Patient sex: M
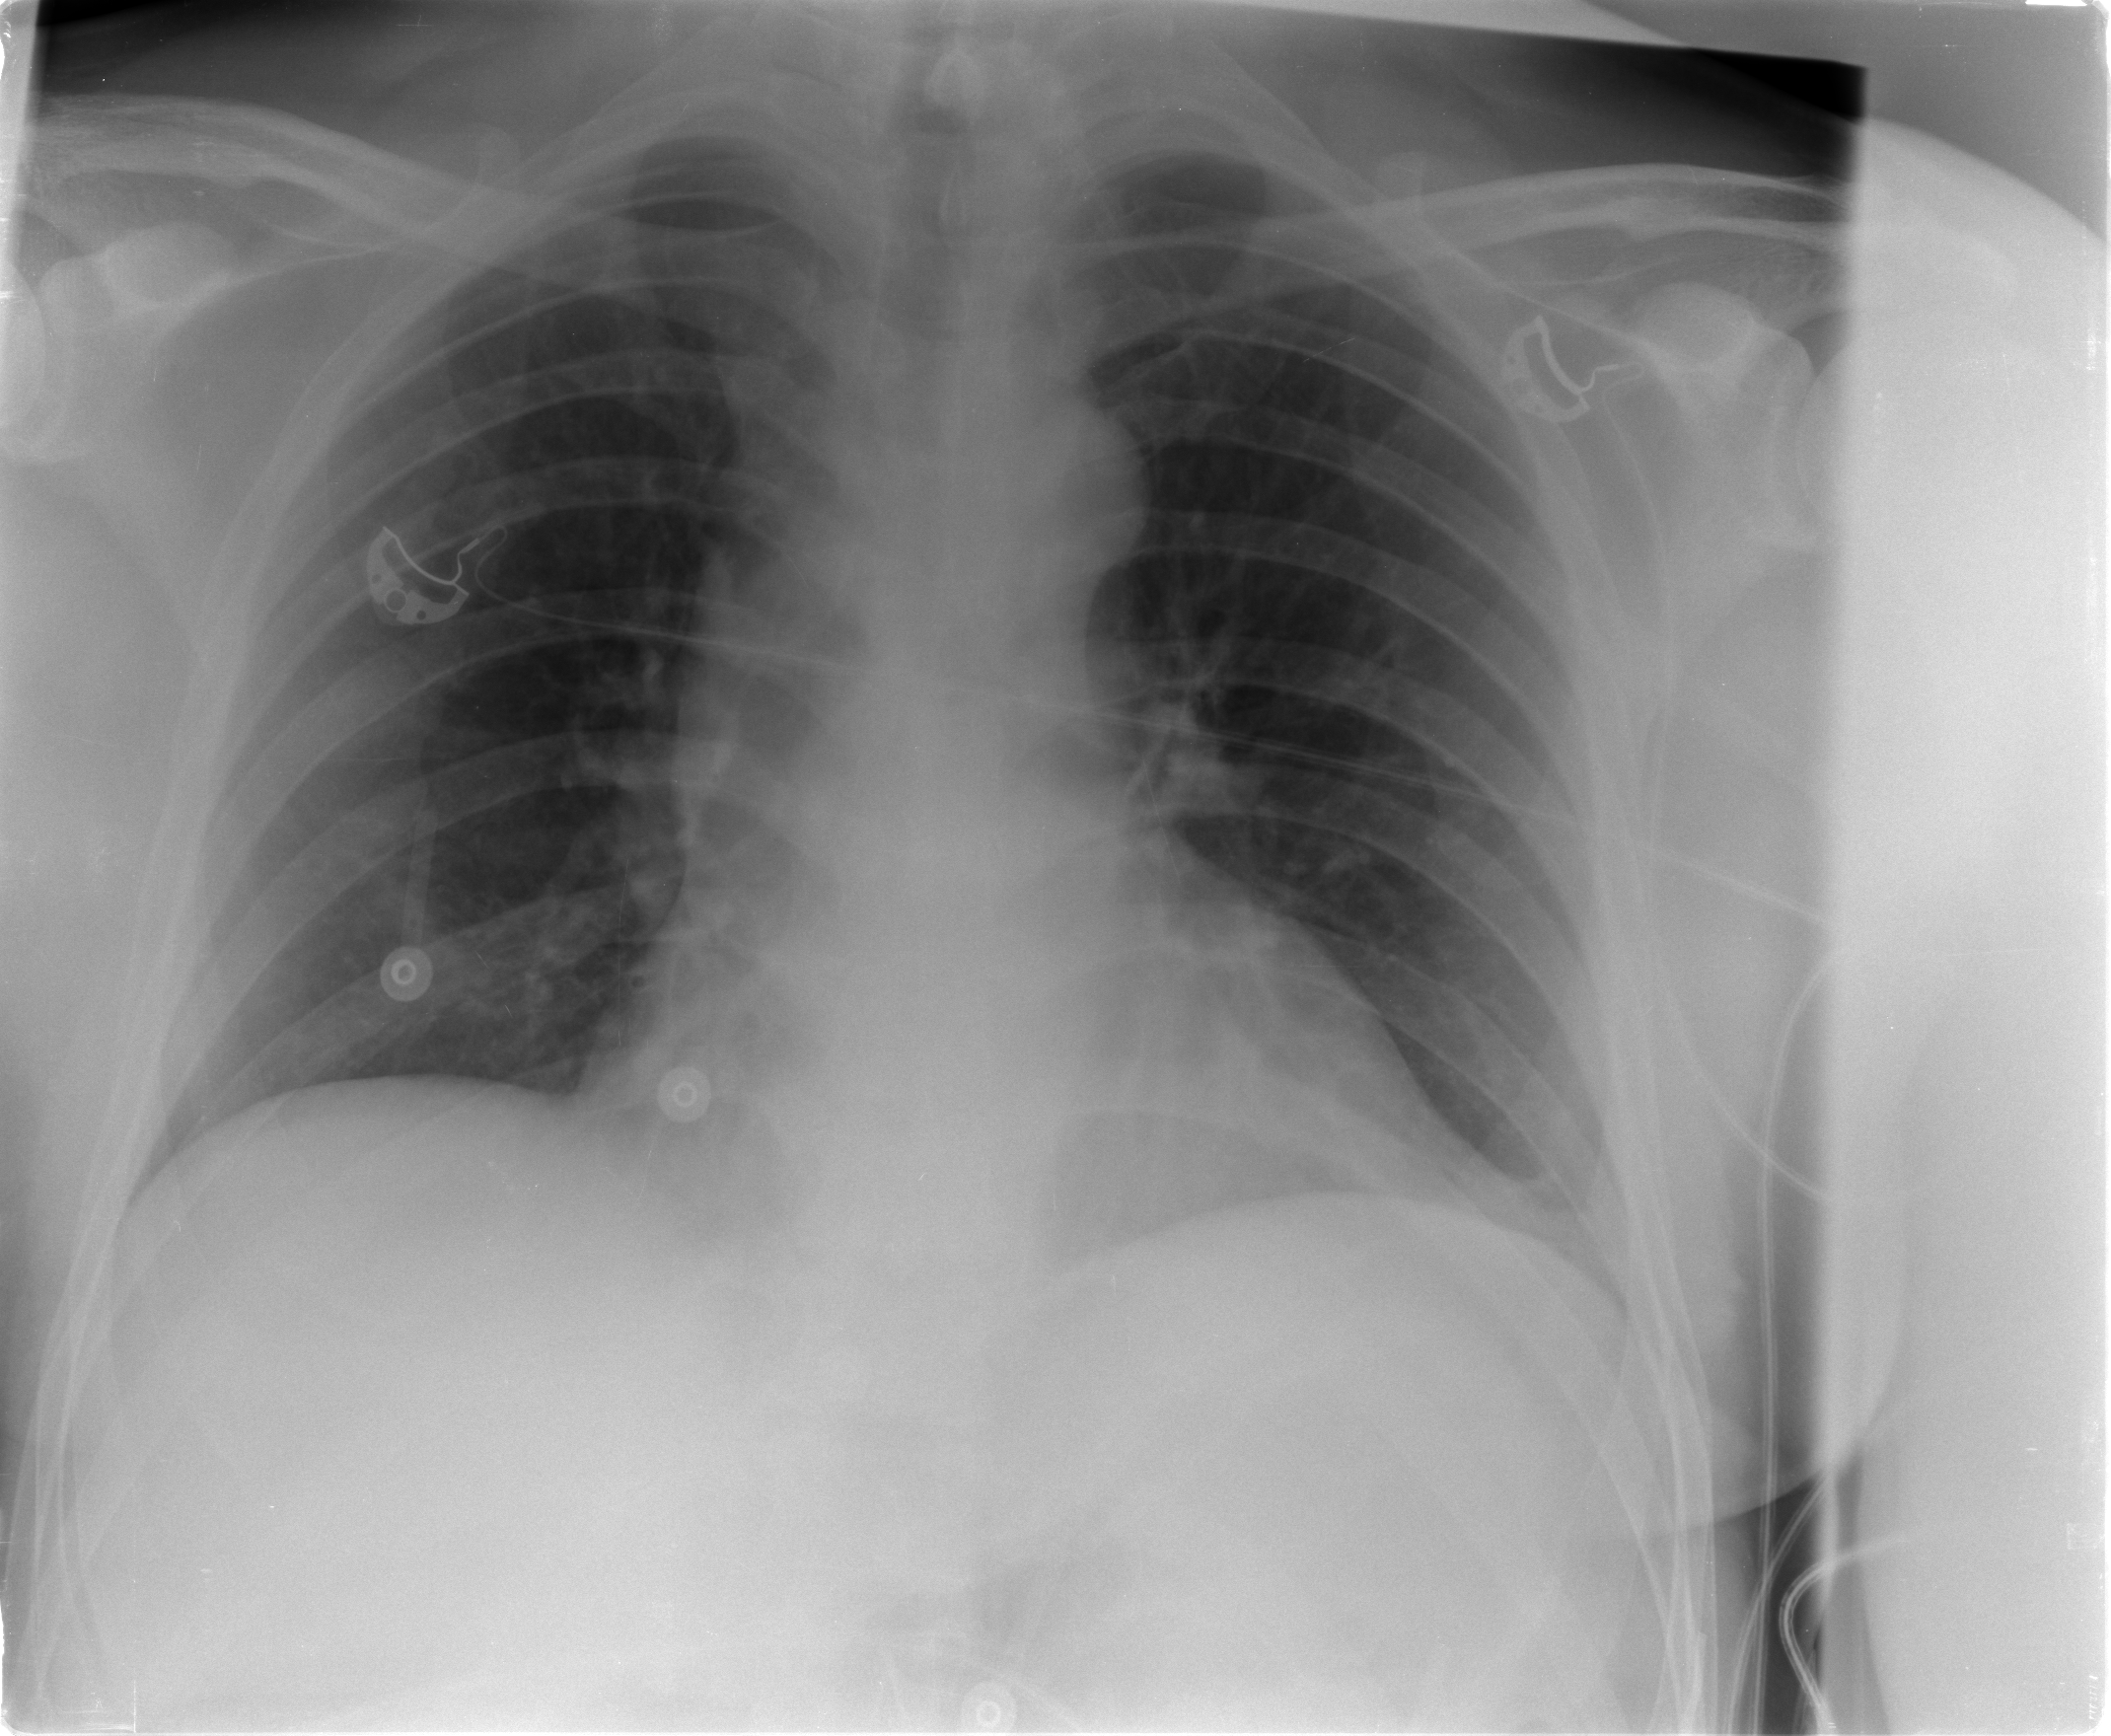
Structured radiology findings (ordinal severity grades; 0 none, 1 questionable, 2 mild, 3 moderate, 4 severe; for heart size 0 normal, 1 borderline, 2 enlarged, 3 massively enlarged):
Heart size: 0
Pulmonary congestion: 0
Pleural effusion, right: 0
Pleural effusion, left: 0
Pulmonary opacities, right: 0
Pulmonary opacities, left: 0
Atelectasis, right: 0
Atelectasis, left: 1